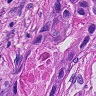
Metastatic tissue present: yes